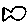
Label: fish